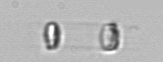
Label: Skeletonema